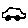
Label: car